Question: I'm looking into Paxos and I'm confused about how the algorithm should behave in this contrived example. I hope the diagram below explains the scenario.

A few points:
- - '(instance, proposal_num)'- '(instance, proposal_num, proposal_val)'- -
It seems here that although the protocol is 'correct', i.e. only one value 'S2' is chosen, Server1 and Server2 believe that it was chosen because of different proposal numbers.
Does the Paxos algorithm only terminate when the 'Decide(...)' message is sent out to the learners? I must be misunderstanding but I thought the choice was made the moment the proposers achieved quorum for their 'Propose(...)' messages.
If the choice is only made after the 'Decide(...)' message is sent out to the agents, should Server2 terminate its sending of 'Decide(1, 5, S2)' when it recovers because it saw a later 'Prepare(1, 7)'?
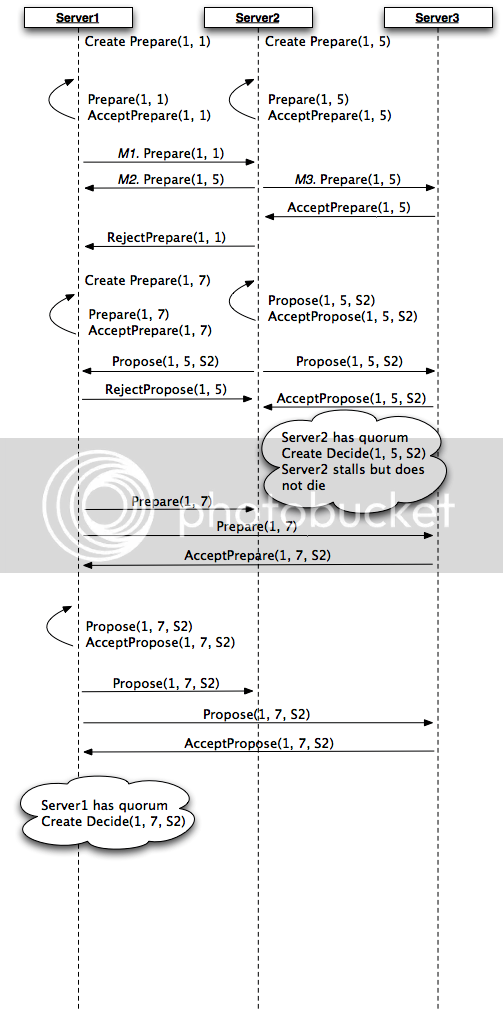
Answer: Just gonna redefine the terms (let's also throw out the 1 because we're only examining one Paxos iteration):
1) Propose(n) == propose(n), message from a proposer with current identity n
2) AcceptPrepare(n,v) == ack(n,v), message sent to proposer n. v is blank if this node hasn't accepted any value yet, o.w. v equals the value it has accepted
3) CreateDecide(n,v) == accept!(x,v), asking the nodes to accept this value from proposer with identity x. nodes will reject the message if they've ack'ed a prepare(n) message where n > x
Once quorum is achieved for prepare(n) -- that is, a majority have ack'ed the message -- then the proposer with identity n sends out a command accept!(n,v). If a prepare(n+x), x > 0, was sent out by a proposer with identity n+x -- and it's ack'ed by a majority -- between the ack(n,v) messages and the accept!(n,v), then a majority has promised not to accept values proposed with a timestamp < n+x, x > 0 (AKA the nodes will reject the accept!(n,v))
The choice is made as soon as a majority receives an accept!(n,v) message which they have not promised to ignore.
Thus, when server2 comes back online and it sends accept!(5,S2), it will be ignored because 5 < 7.